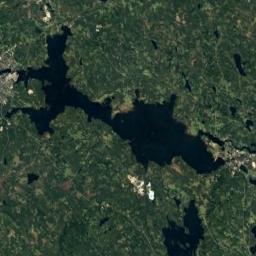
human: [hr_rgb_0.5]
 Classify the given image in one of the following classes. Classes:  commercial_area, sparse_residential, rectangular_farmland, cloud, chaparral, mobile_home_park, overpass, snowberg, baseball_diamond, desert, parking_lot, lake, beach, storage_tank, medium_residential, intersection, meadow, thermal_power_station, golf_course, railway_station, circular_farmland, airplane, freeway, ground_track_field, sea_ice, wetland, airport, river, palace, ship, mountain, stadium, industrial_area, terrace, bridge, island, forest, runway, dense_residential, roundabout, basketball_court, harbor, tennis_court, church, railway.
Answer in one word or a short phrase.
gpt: lake